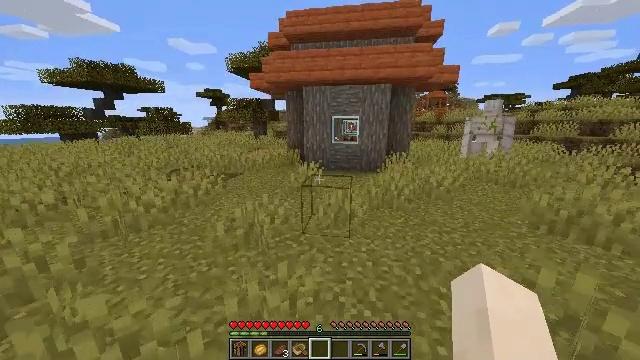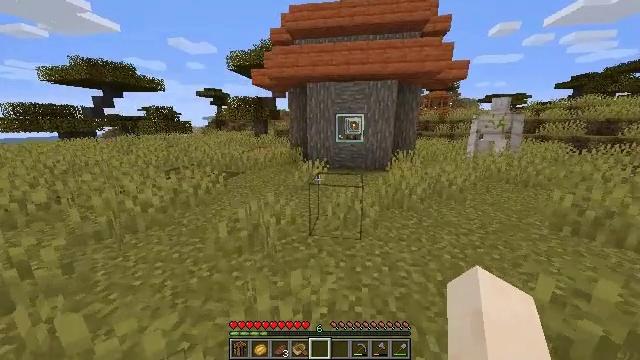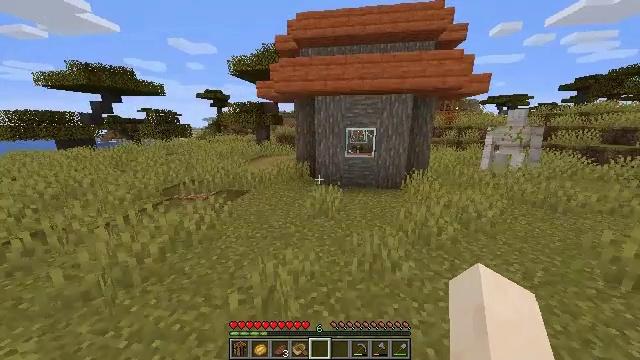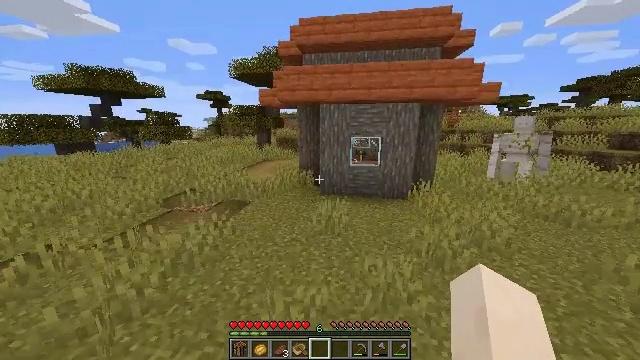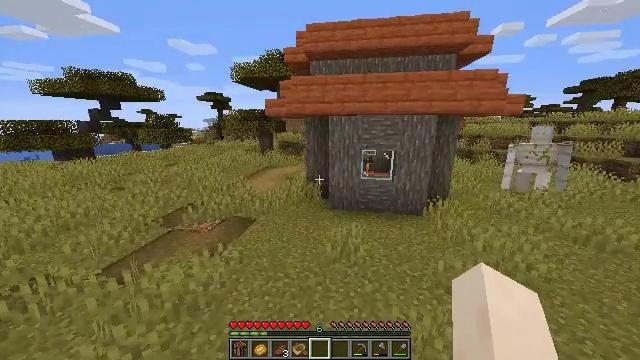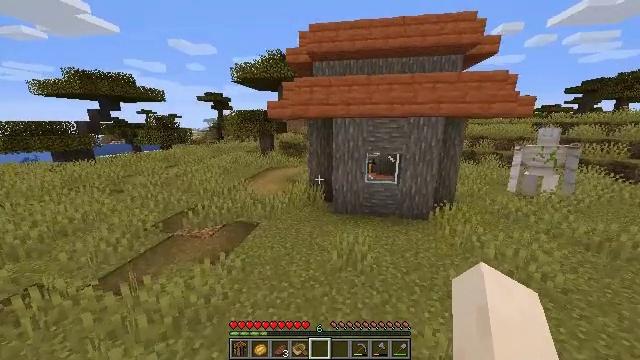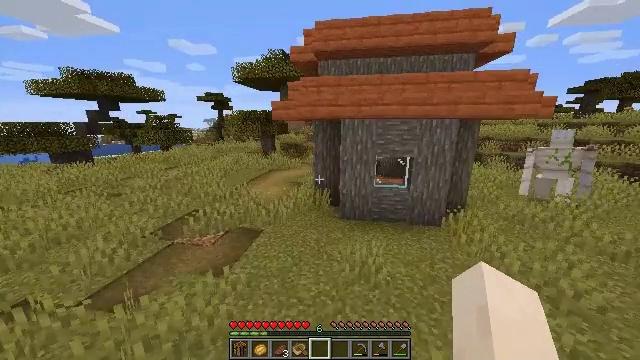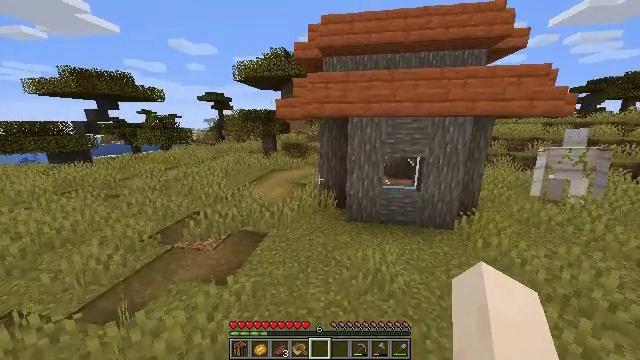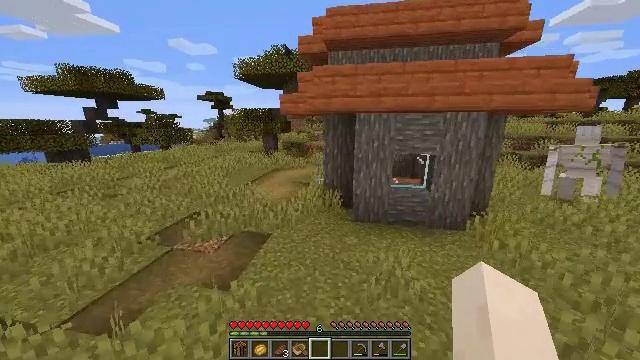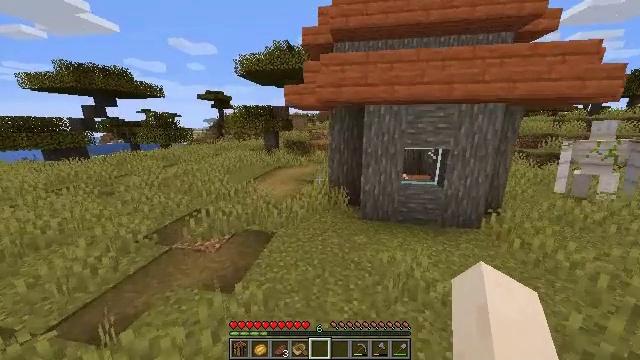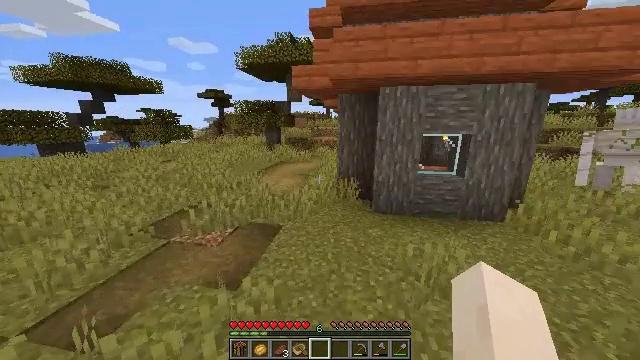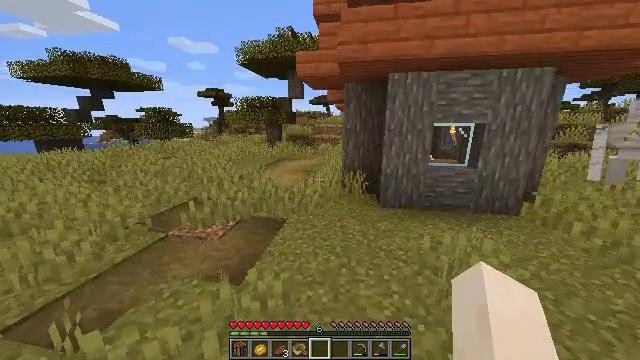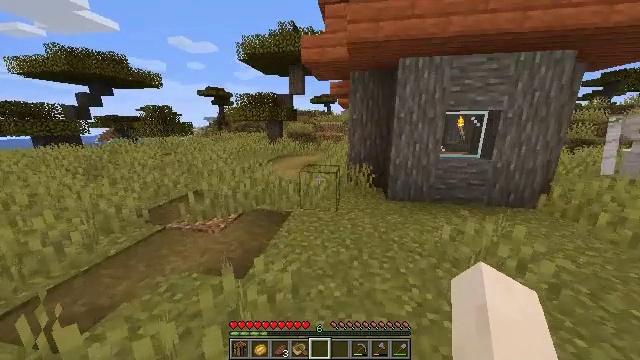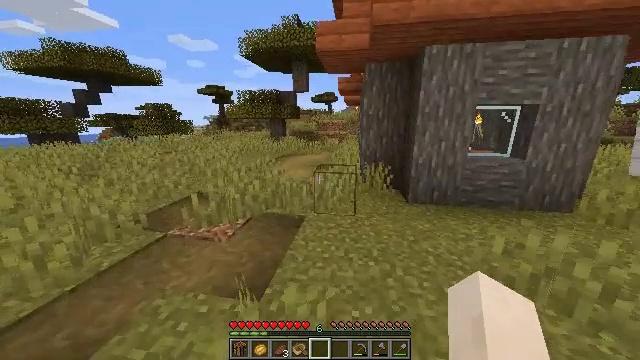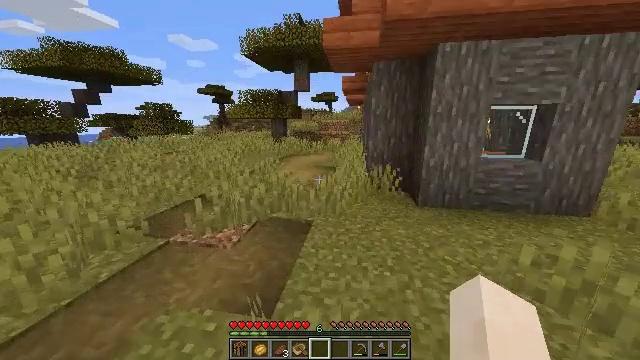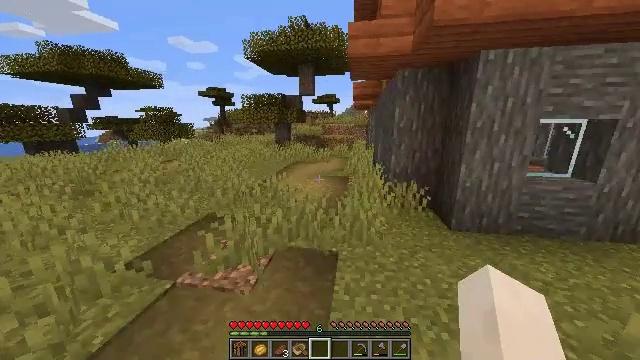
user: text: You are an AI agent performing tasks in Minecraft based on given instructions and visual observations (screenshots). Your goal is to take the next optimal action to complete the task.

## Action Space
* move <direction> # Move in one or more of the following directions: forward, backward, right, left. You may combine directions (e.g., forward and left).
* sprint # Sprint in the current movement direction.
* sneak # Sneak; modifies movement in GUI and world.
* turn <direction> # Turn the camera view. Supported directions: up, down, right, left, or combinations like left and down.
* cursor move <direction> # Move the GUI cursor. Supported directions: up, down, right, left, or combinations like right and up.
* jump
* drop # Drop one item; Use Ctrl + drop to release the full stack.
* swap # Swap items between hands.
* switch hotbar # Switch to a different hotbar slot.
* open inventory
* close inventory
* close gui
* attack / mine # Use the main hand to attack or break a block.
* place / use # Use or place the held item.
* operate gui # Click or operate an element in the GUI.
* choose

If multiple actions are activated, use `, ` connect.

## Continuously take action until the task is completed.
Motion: motion action
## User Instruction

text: Gather the acacia fence.
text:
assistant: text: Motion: move forward and move left, sprint, jump
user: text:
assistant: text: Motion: move forward and move left, sprint, jump
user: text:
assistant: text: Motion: move forward and move left, sprint, jump
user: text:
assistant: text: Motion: move forward and move left, sprint, jump
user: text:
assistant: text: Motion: move forward and move left, sprint, jump
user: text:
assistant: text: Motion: move forward and move left, sprint, jump
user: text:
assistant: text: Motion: move forward and move left, sprint, jump
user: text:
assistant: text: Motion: move forward and move left, sprint, jump
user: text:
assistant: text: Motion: move forward and move left, sprint, jump
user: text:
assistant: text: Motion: move forward and move left, sprint
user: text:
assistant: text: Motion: move forward and move left, sprint
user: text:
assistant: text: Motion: move forward and move left, sprint
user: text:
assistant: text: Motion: move forward and move left, sprint
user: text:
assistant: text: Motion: move forward and move left, sprint
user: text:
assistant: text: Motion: move forward and move left, sprint, jump
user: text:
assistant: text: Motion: move forward and move left, sprint, jump
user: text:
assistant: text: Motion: move forward, sprint, jump
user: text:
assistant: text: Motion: move forward, sprint, jump
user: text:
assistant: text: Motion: move forward, sprint, jump
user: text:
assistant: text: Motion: move forward, sprint, jump
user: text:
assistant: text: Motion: move forward, sprint, jump
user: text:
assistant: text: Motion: move forward, sprint
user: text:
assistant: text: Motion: move forward, sprint
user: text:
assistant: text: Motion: move forward, sprint, turn right
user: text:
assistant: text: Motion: move forward, sprint, turn right and up
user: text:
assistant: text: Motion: move forward, sprint, turn right and up
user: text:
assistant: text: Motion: move forward, sprint, turn right
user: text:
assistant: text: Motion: move forward and move left, sprint, turn right
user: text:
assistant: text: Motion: move forward and move left, sprint, turn right
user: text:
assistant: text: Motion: move forward and move left, sprint